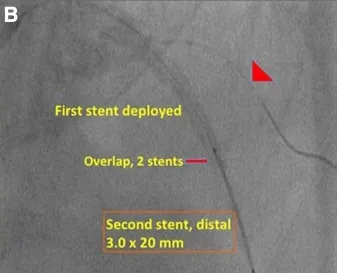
The second stent was deployed overlapping 2 mm distal to the first deployed stent as a metallic roadmap.
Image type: radiology (ultrasound)